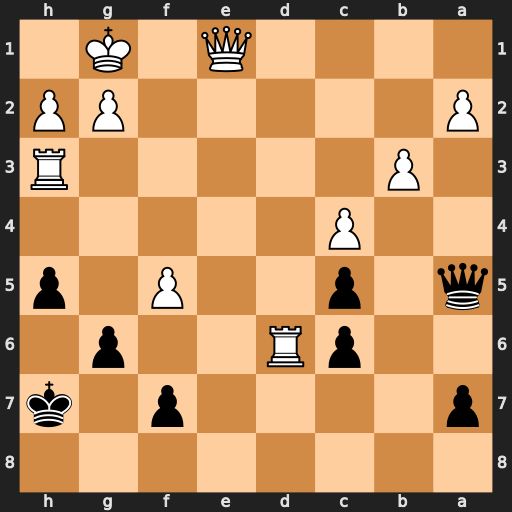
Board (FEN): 8/p4p1k/2pR2p1/q1p2P1p/2P5/1P5R/P5PP/4Q1K1
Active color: b
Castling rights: -
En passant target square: -
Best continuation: Qxe1#